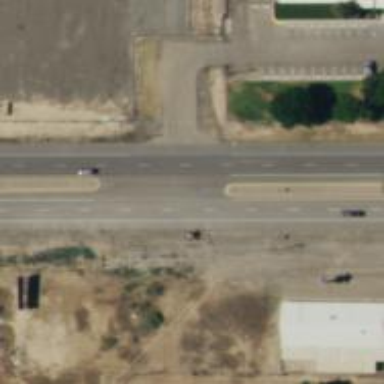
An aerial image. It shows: Asphalt trunk link road.